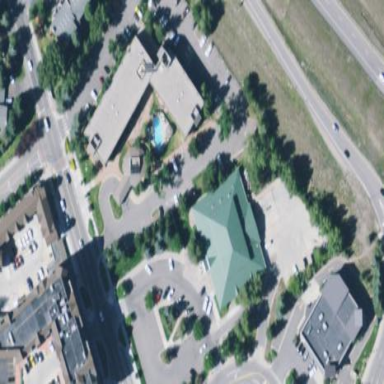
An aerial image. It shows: Hotel building suitable for tourism.